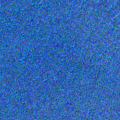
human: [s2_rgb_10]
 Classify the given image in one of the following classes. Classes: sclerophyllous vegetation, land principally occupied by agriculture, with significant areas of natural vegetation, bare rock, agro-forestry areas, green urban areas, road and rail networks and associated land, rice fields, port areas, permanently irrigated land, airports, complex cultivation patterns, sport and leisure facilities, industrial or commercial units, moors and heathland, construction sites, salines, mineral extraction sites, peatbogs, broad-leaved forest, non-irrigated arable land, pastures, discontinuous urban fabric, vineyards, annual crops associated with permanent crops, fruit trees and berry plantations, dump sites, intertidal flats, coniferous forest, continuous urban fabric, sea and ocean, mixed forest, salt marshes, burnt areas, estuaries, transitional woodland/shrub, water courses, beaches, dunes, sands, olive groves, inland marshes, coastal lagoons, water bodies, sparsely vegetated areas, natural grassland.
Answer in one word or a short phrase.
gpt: sea and ocean